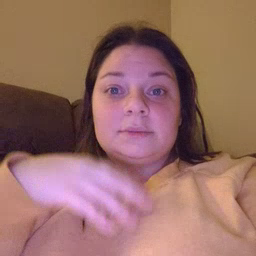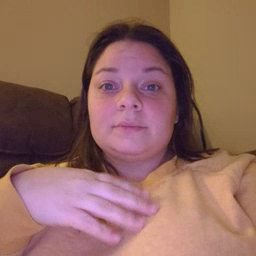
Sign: pretend